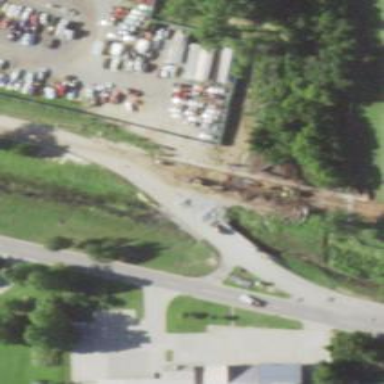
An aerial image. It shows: Secondary road bridge with cycle track.